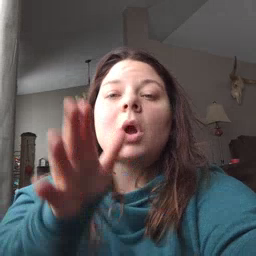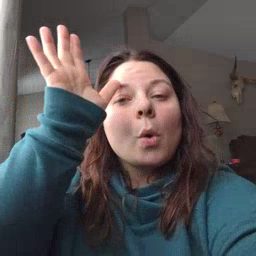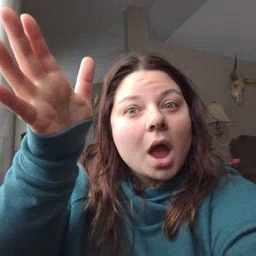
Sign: grandpa